Field crop: maize
Growth stage: 2
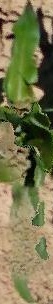
Species: maize